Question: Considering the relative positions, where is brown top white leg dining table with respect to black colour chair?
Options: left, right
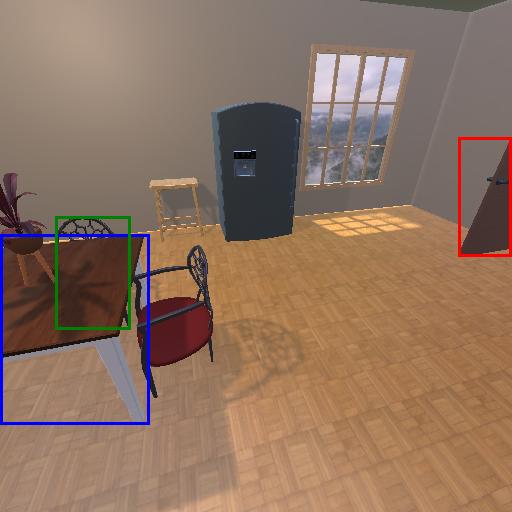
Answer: left